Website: apple
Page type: customer-info-address
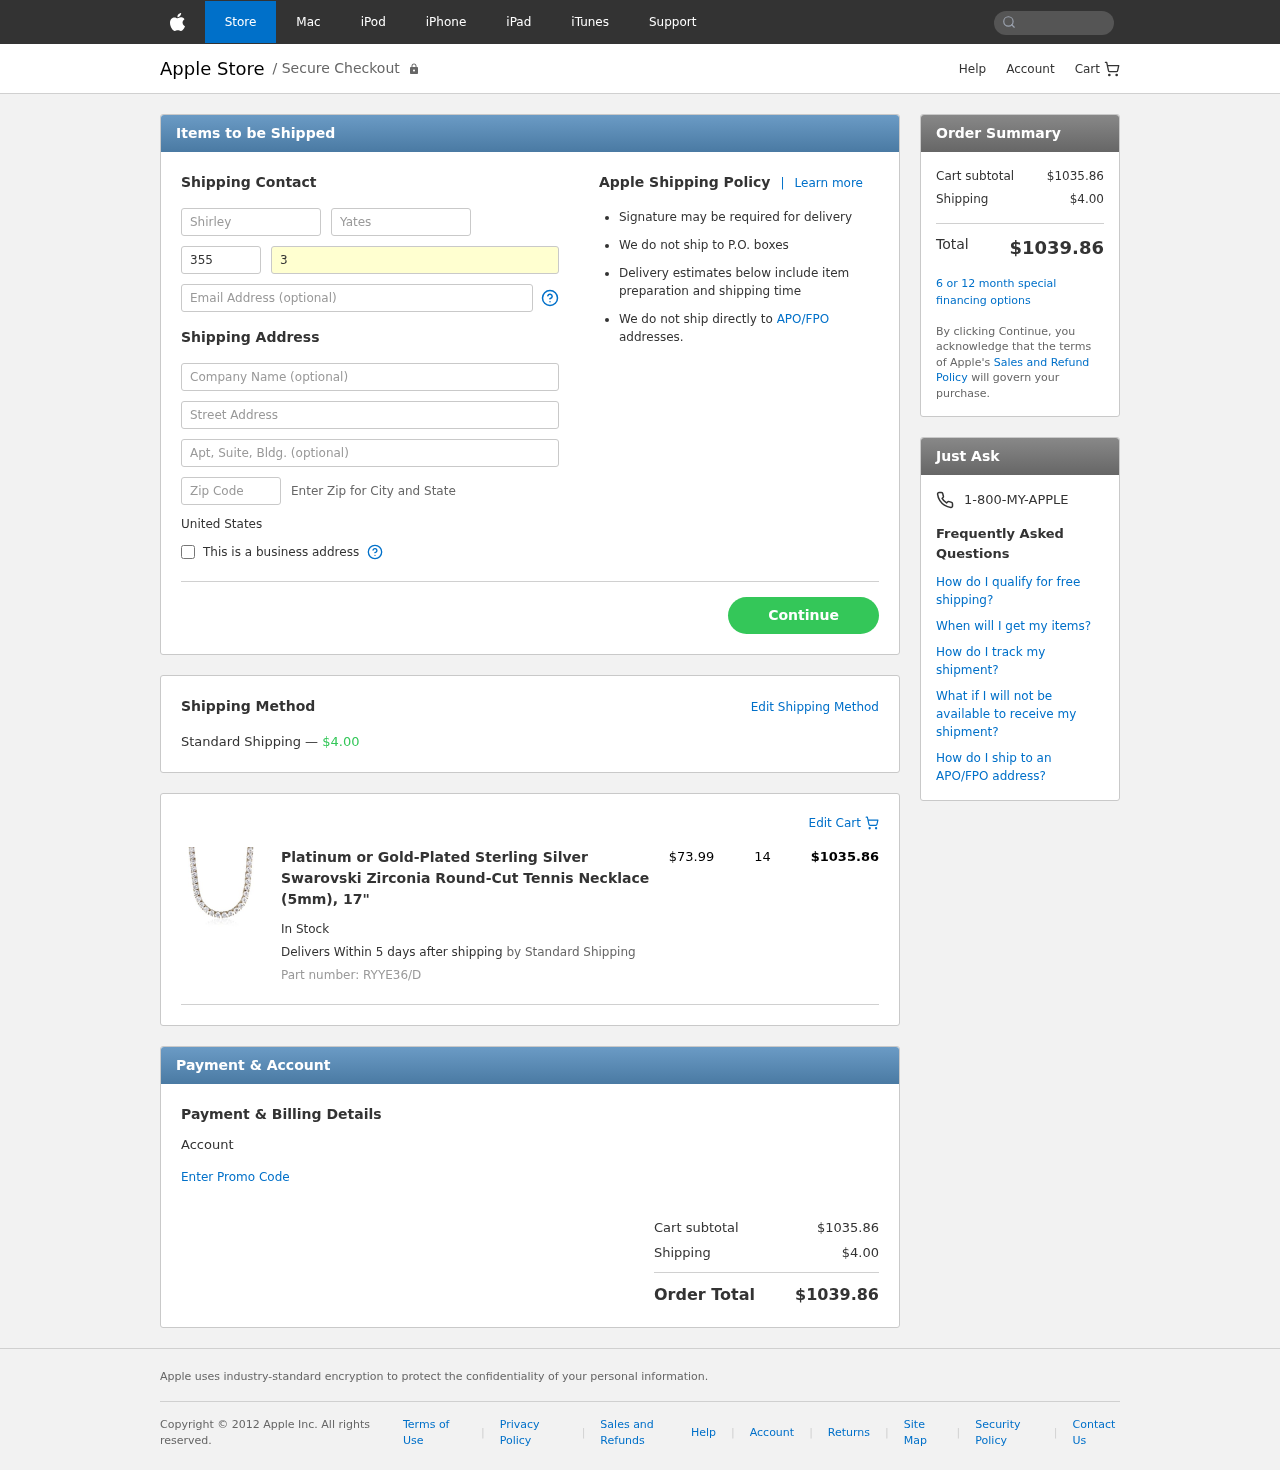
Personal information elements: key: PII_COUNTRY
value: United States
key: PII_FIRSTNAME
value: Shirley
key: PII_LASTNAME
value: Yates
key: PII_PHONE_AREA
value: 355
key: PII_PHONE_LINE
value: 3037
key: PII_EMAIL
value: syates@yahoo.com
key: PII_COMPANY
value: Ward-Mora
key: PII_STREET
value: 80255 Jenkins Brooks
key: PII_POSTCODE
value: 24746
Product elements: key: PRODUCT1_NAME
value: Platinum or Gold-Plated Sterling Silver Swarovski Zirconia Round-Cut Tennis Necklace (5mm), 17"
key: PRODUCT1_PRICE
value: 73.99
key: PRODUCT1_QUANTITY
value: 14
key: PRODUCT1_SKU
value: RYYE36/D
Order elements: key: ORDER_SHIPPING_COST
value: $4.00
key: ORDER_ITEM_TOTAL
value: $1035.86
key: ORDER_SUBTOTAL
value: $1035.86
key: ORDER_TOTAL
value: $1039.86